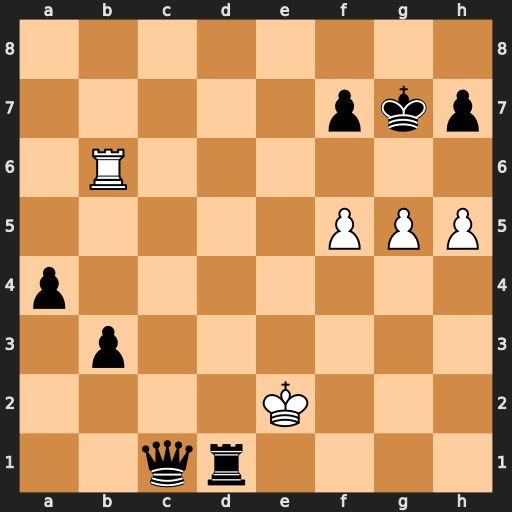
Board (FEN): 8/5pkp/1R6/5PPP/p7/1p6/4K3/2qr4
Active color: w
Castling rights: -
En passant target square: -
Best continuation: f6+ Kh8 Rb8+ Qc8 Rxc8+ Rd8 Rxd8#